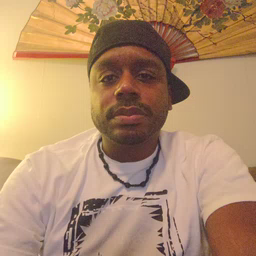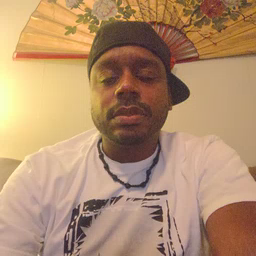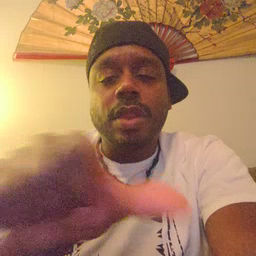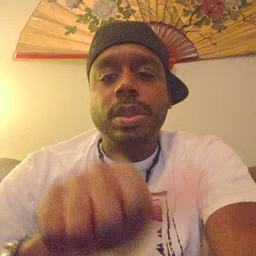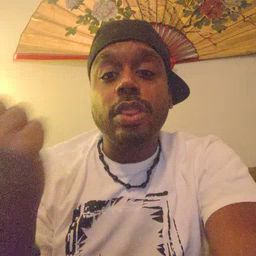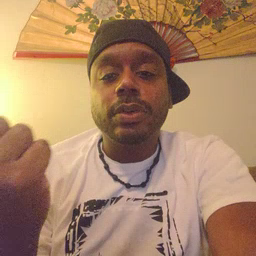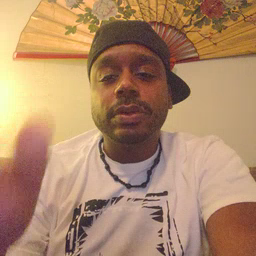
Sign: another